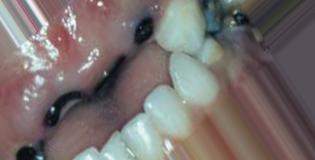
Condition: Caries